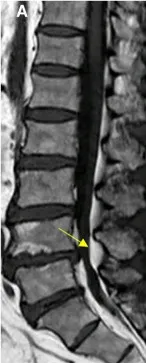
Spinal MRI images of patient #3. (A-C) Preoperative Sagittal T1, STIR and axial T2 weighted images show an overgrowth of epidural fat compressing the dural sac at L4-L5 (arrows), Manjila grading as type II (dorsal) moderate severity and Manjila Type III (concentric) moderate SEL seen caudally.
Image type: radiology (mri)